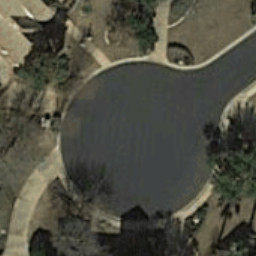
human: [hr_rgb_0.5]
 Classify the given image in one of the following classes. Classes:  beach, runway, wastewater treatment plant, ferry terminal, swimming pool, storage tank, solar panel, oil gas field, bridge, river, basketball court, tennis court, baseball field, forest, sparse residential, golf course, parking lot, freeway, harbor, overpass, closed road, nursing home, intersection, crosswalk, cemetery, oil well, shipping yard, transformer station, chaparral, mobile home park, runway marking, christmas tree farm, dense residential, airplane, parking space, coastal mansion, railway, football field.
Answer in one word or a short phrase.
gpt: closed road